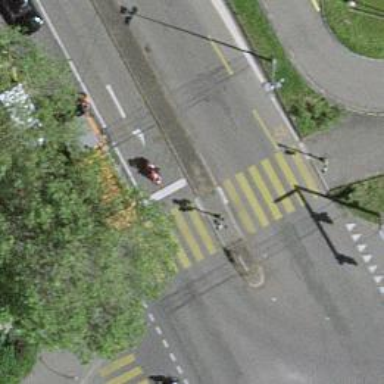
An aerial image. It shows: Road with traffic signals controlling the flow of traffic.